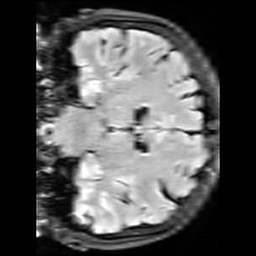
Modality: FLAIR
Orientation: coronal
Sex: female
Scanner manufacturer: siemens
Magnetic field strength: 3 T
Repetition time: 10 s
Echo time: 0.09 s